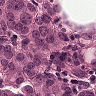
Metastatic tissue present: yes